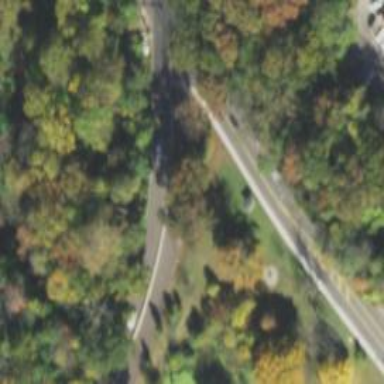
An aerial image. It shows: Asphalt trunk highway.